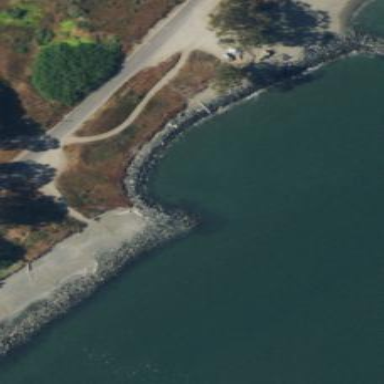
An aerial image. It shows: Breakwater structure.